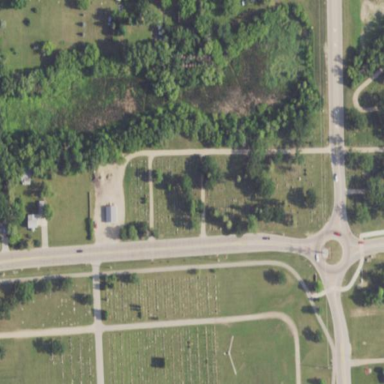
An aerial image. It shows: Cemetery.